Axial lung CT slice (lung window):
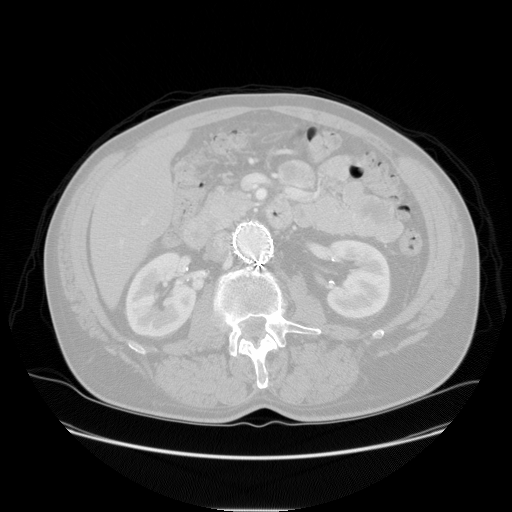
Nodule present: no